【题型】选择题　【知识点】函数　【难度】easy
已知函数$y = f(x)$的图象如图所示，则$f(x)$有（ ）

A．2个极大值点
B．3个极大值点\\
C．2个极小值点
D．3个极小值点
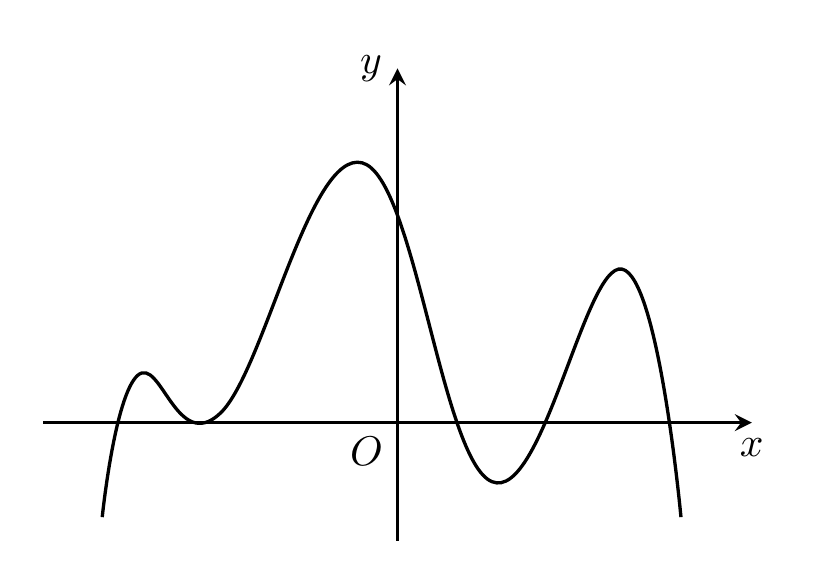
【解答】
【答案】$\boldsymbol{BC}$

【分析】由函数图像与函数极值、极值点定义可得答案。

【解答】解：通过观察函数图像，先识别出3处极大值点和2处极小值点，\\
因此可以确定函数的极大值点数量为3，极小值点数量为2。

故选：$\boldsymbol{BC}$。

【点评】本题考查利用导数求解函数的极值，属于基础题。